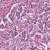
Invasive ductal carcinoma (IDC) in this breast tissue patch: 1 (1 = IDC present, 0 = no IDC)